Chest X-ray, PA view. Patient: 71 years old, sex F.
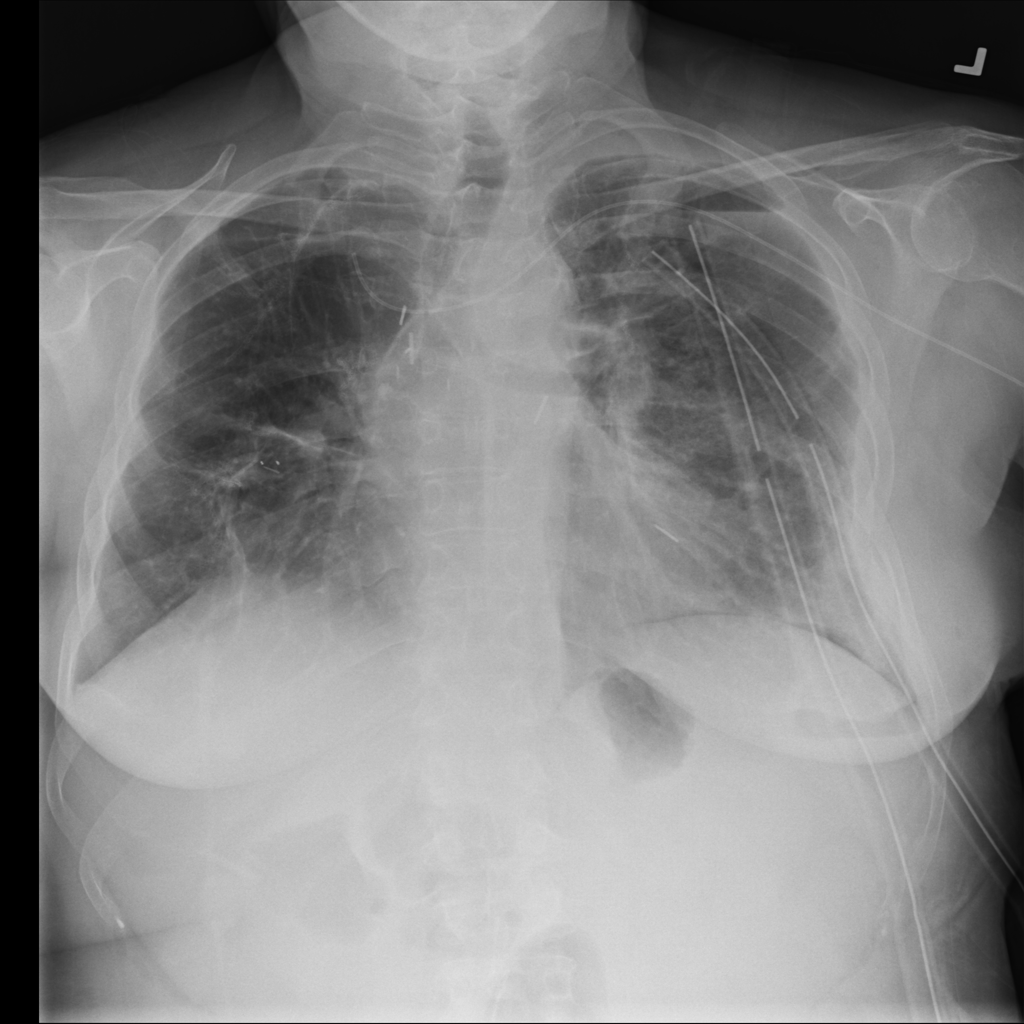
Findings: No Finding